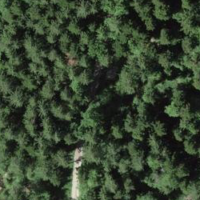
EUNIS habitat code: 43
Species observed at this site:
Rumex obtusifolius